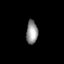
Tissue: prostate
Cell type: Epithelial cells
Senescence score: 0.1926
Nuclear area (px): 264
Mean DAPI intensity: 146.508